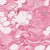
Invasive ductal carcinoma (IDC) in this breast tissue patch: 0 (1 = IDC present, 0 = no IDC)